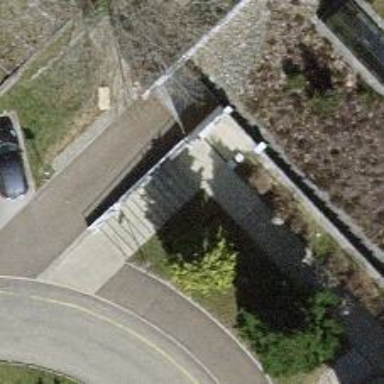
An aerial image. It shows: Set of steps on the road.